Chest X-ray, PA view. Patient: 57 years old, sex F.
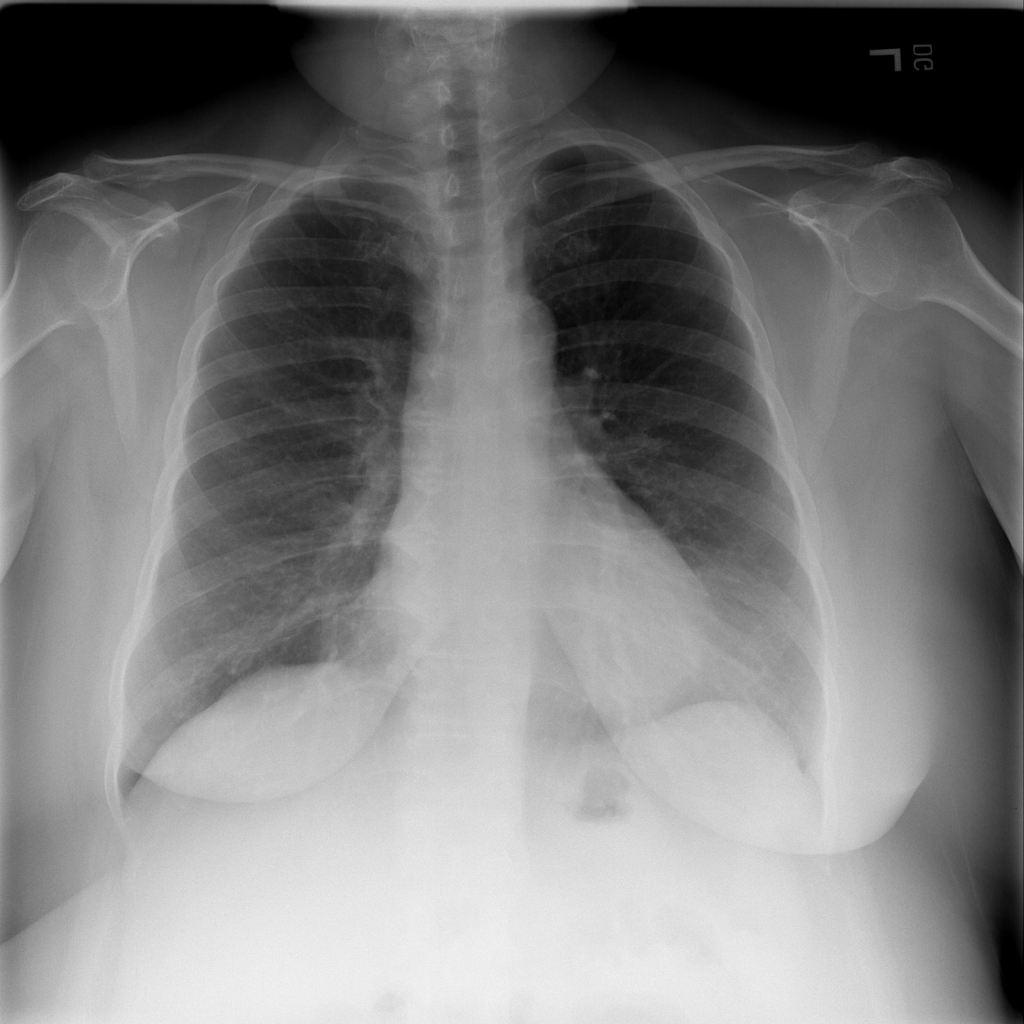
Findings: No Finding